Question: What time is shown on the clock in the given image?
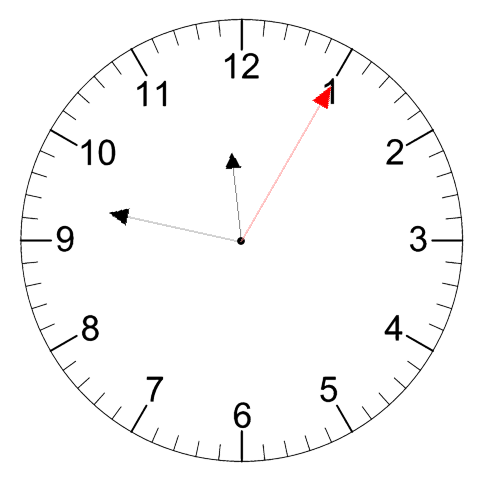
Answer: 11:47:05